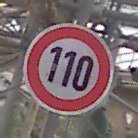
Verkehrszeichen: Geschwindigkeit110
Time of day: Midday
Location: Roofed (Special)
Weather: Overcast
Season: NotSpecified
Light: Natural